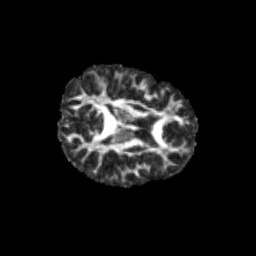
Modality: FA
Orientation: axial
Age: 10
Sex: female
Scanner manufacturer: siemens
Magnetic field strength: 3 T
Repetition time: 3.8 s
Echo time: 0.07 s